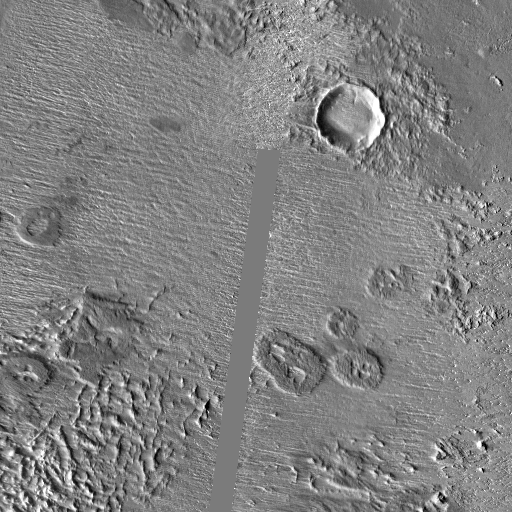
Crater classes present: Background, Other